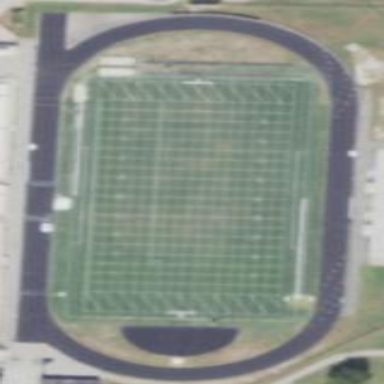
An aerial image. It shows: Pitch for American football.